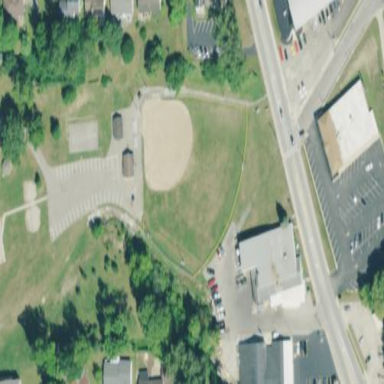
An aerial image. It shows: Baseball pitch for leisure and sports activities.